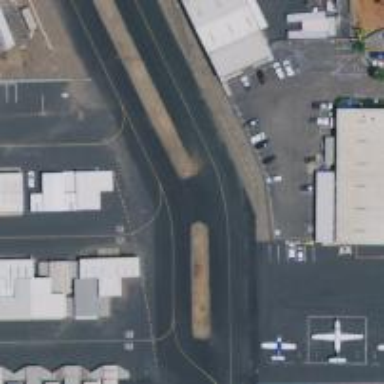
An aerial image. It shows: Image of taxiway at airport.